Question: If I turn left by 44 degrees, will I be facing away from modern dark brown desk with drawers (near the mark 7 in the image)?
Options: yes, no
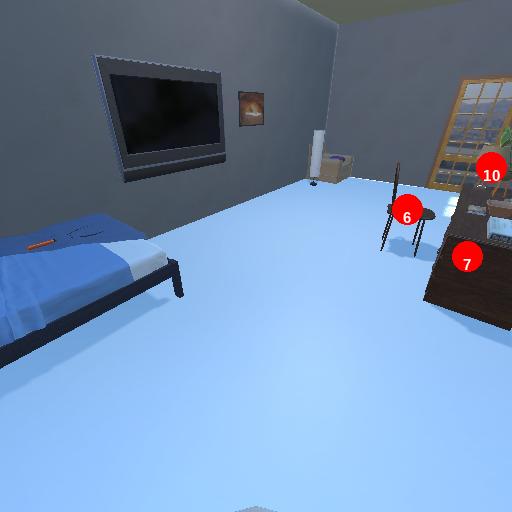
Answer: yes